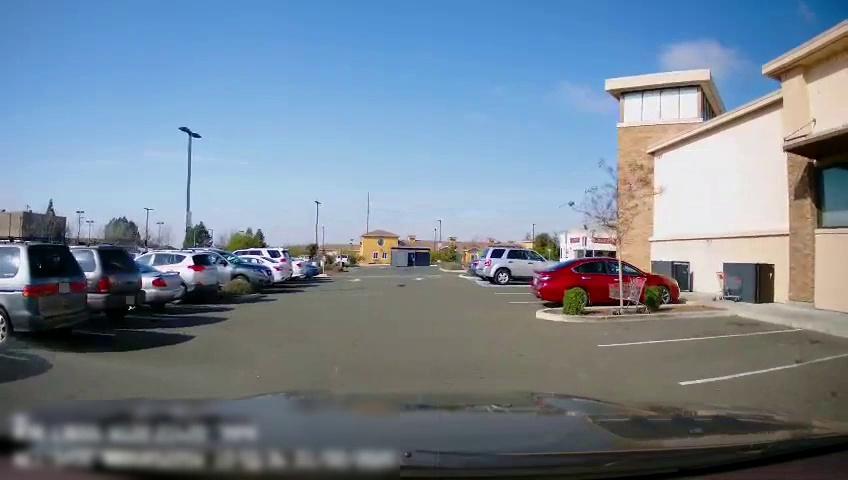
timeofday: Day
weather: Sunny
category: Drivable Space
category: Vehicles | Car
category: Vehicles | SUV
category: Vehicles | Car
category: Vehicles | Van
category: Vehicles | SUV
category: Vehicles | Car
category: Vehicles | SUV
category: Vehicles | SUV
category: Vehicles | Car
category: Vehicles | SUV
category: Vehicles | Car
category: Vehicles | Car
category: Vehicles | Truck